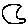
Label: moon